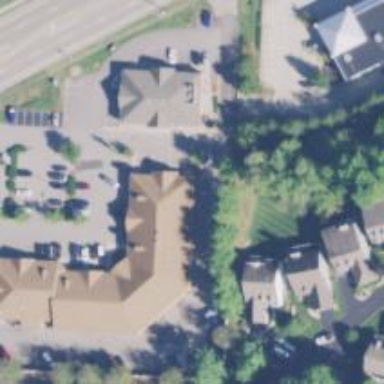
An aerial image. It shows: Veterinary facility.